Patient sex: M
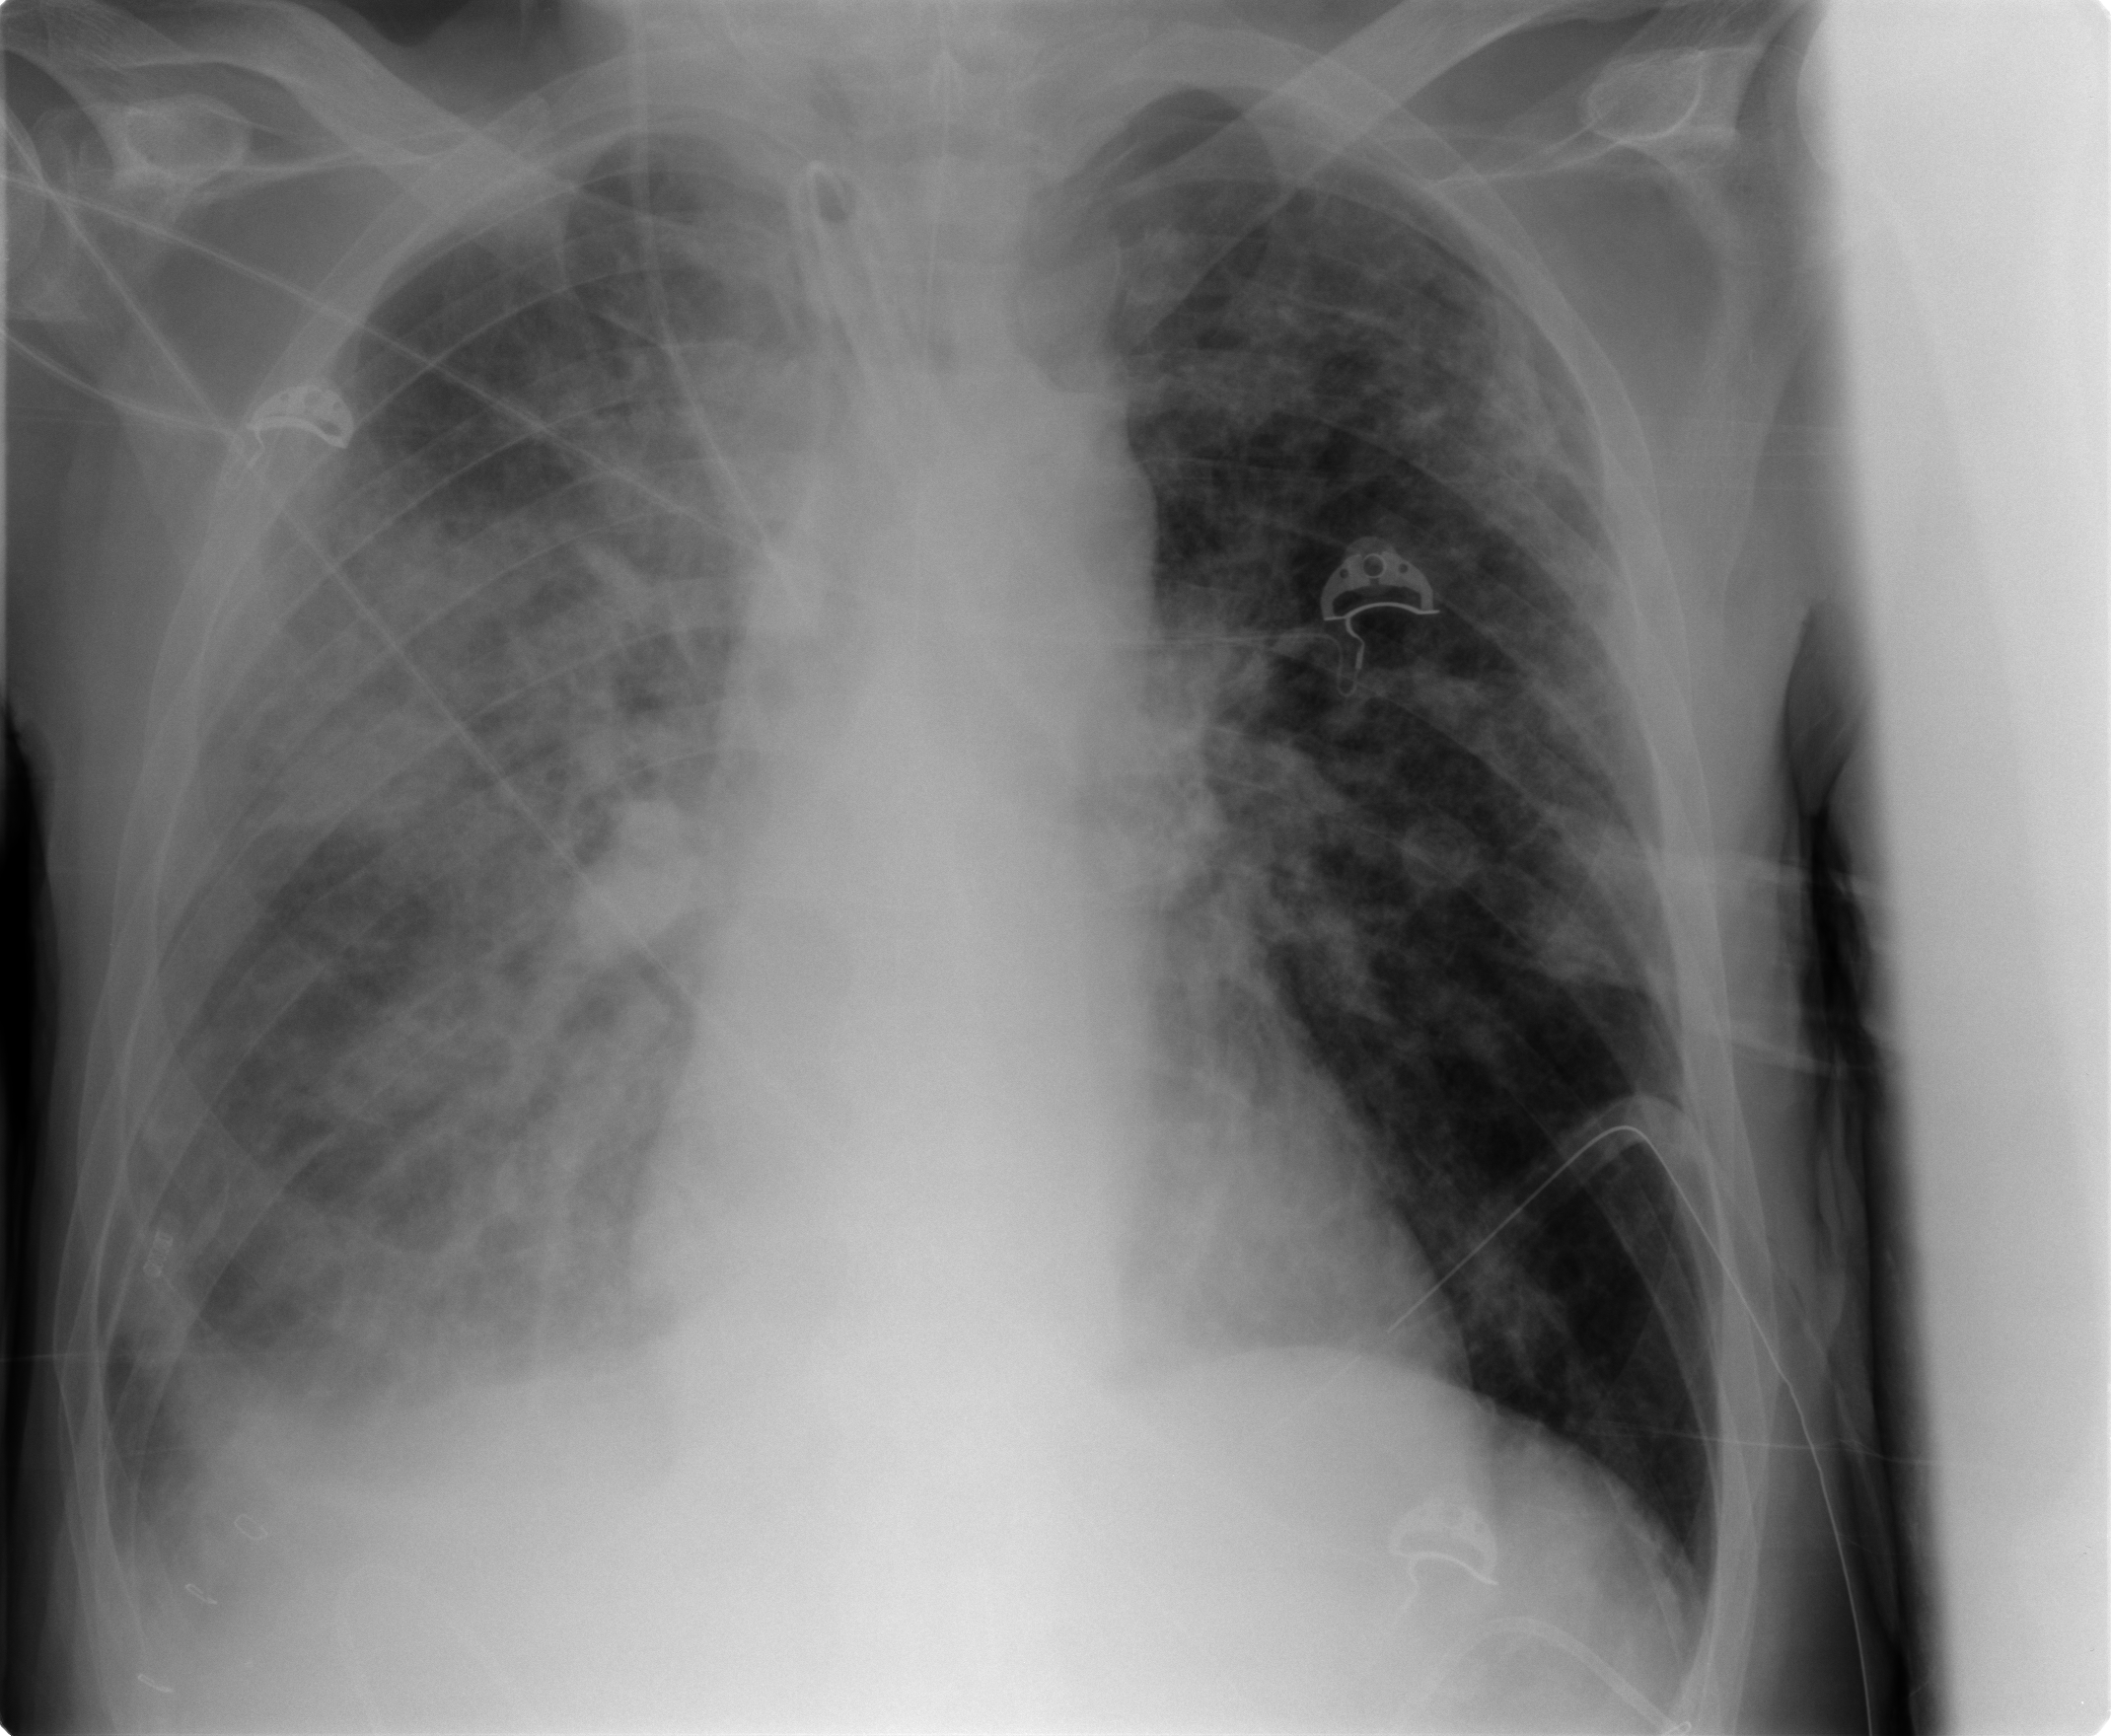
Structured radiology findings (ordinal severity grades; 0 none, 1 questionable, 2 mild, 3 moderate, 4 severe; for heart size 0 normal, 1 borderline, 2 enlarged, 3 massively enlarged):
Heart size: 0
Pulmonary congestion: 3
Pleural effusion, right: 2
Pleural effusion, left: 0
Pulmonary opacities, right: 4
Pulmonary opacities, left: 3
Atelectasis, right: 3
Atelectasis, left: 2